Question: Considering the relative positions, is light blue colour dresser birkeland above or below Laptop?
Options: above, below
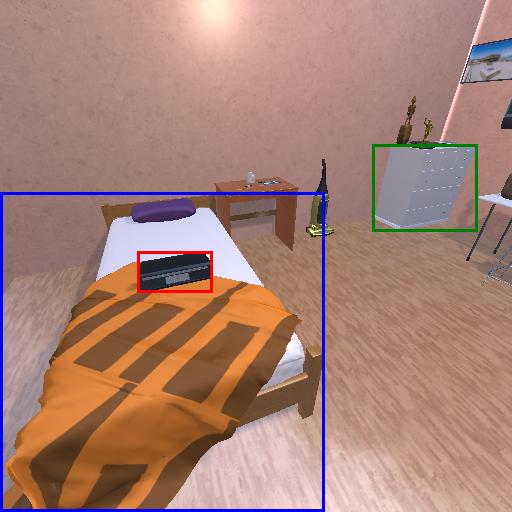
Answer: above